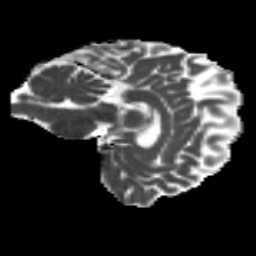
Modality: MD
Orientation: sagittal
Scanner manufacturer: siemens
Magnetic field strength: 3 T
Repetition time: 4.16 s
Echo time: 0.0806 s